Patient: sex F, age 58
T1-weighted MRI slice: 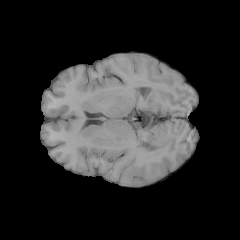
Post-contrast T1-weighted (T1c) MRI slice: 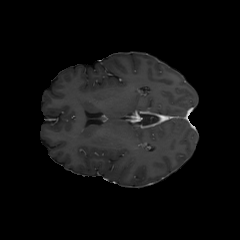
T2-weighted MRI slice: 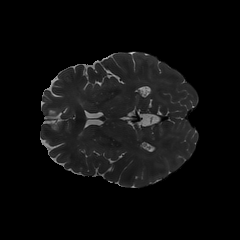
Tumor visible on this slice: no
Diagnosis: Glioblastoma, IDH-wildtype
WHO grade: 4